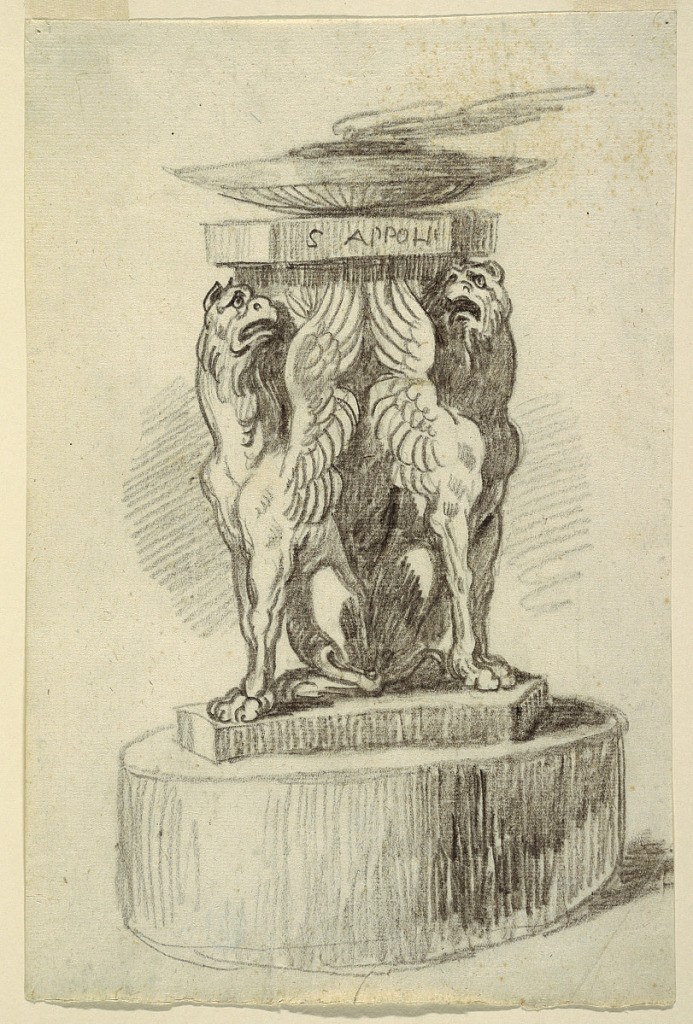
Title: An altar dedicated to Apollo
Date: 1815
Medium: Black chalk on paper with double circled lily watermark
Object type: Drawing
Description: Vertical composition of an altar featuring a tripod with griffons on a circular pedestal. The front features the inscription "S APPOLI." The top features a bowl of fire.